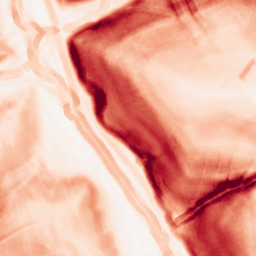
Category: morphological
Decomposition family: morphological_gradient
Decomposition parameters: size: 5
shape: diamond
Upsampling method: quintic
Upsampling parameters: scale: 8
Upsampling scale: 8